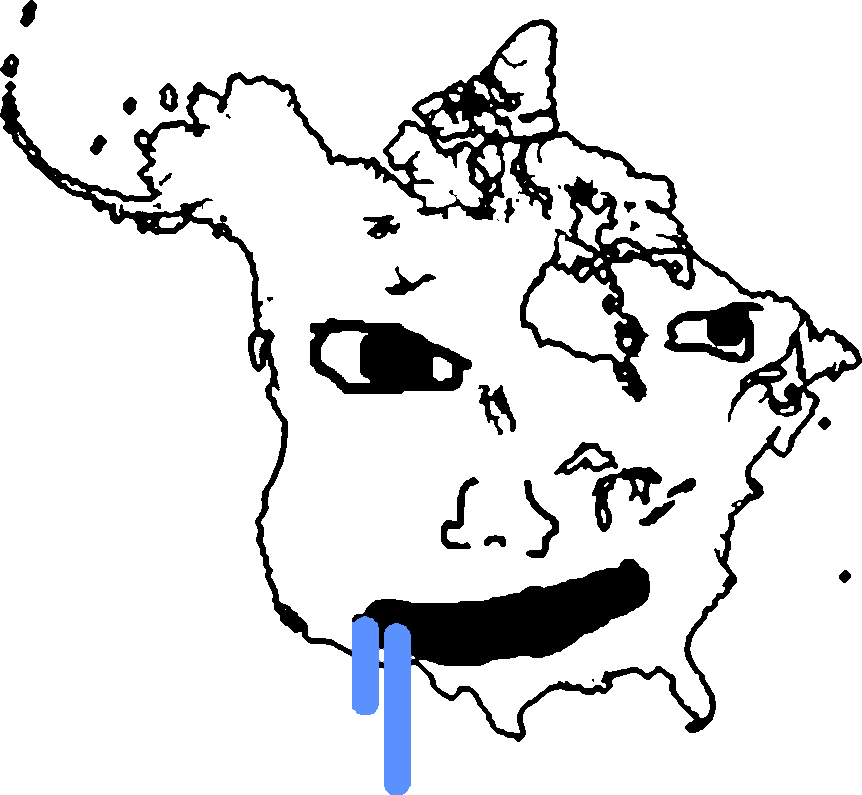
Label: 5_Brainlet